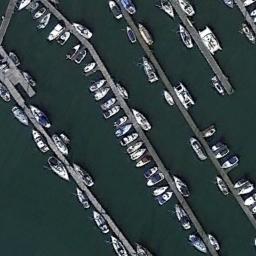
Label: harbor